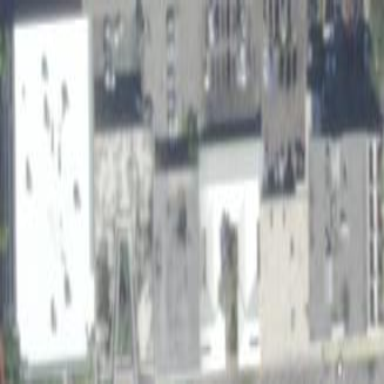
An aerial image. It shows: Retail building.